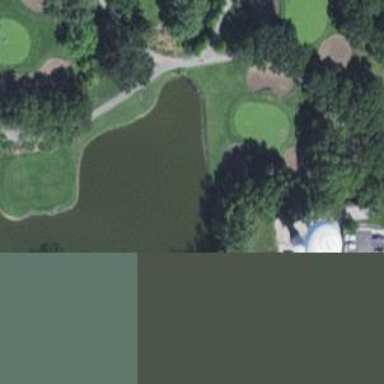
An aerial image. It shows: Golf hole.